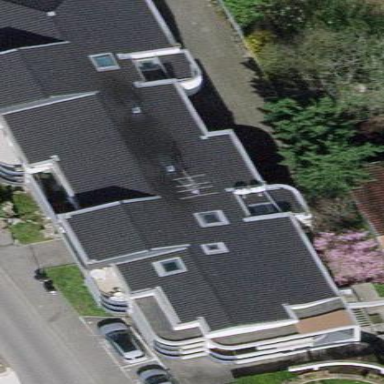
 with the roof oriented along the building."